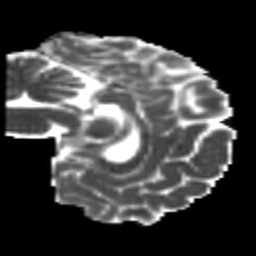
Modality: MD
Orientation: sagittal
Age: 21
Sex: male
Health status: healthy
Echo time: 0.074 s